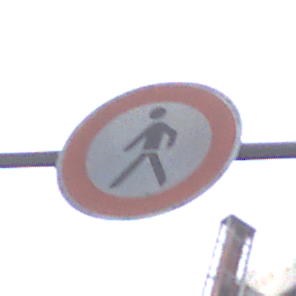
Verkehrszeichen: VerbotFussgaenger
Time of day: MorningAfternoon
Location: Outdoor (Urban)
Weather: PartlyCloudy
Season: NotSpecified
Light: Natural